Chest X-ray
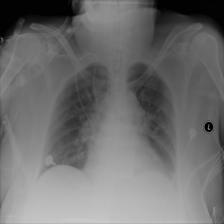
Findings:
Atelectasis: negative
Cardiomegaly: negative
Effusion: negative
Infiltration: negative
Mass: negative
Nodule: negative
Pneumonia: negative
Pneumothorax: negative
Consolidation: negative
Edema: negative
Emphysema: negative
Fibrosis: negative
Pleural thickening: negative
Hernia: negative